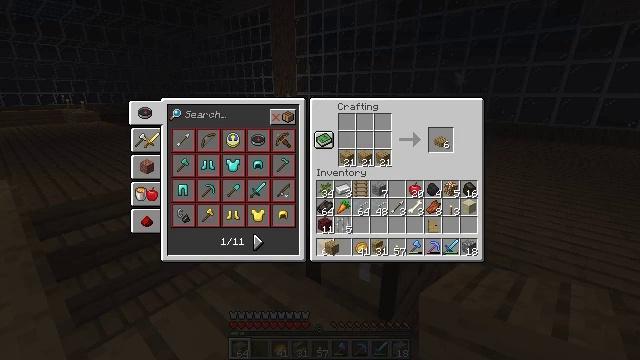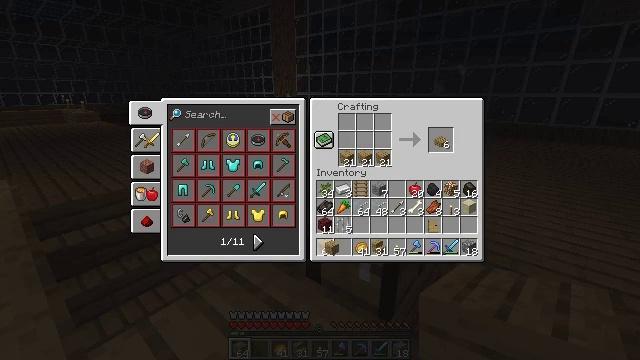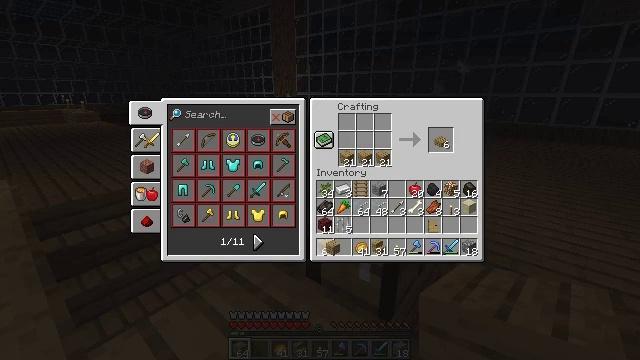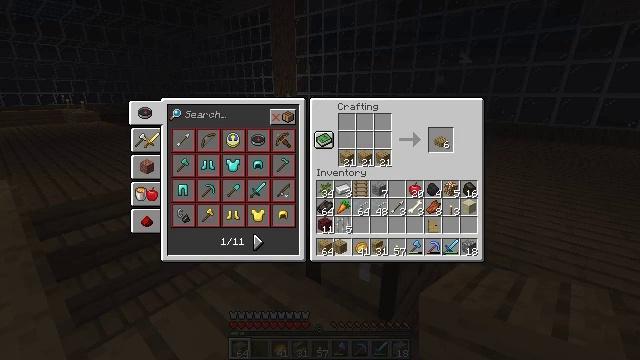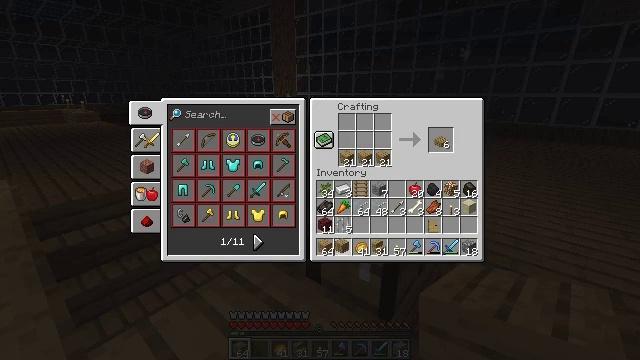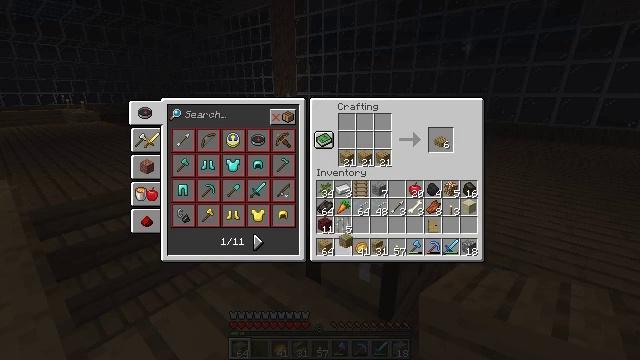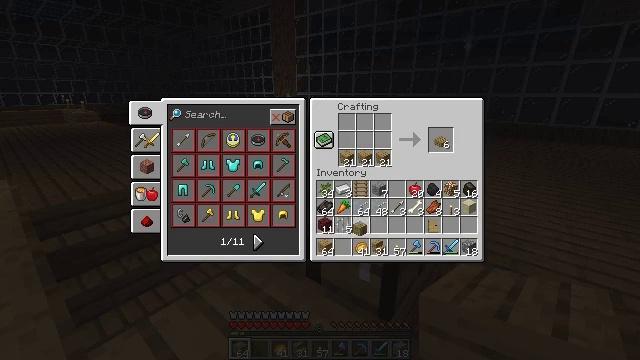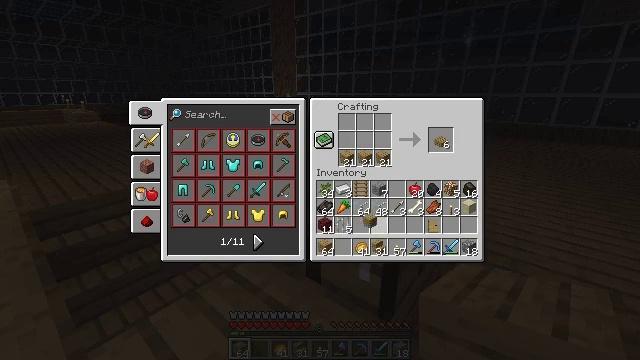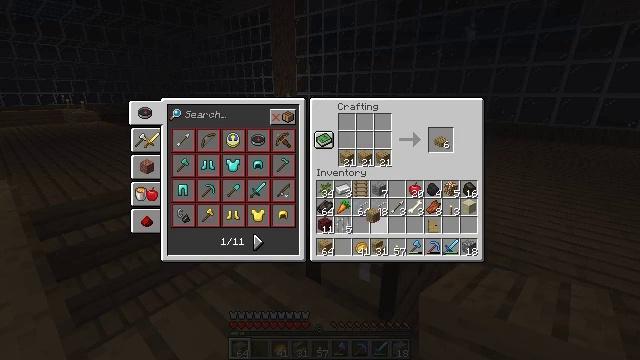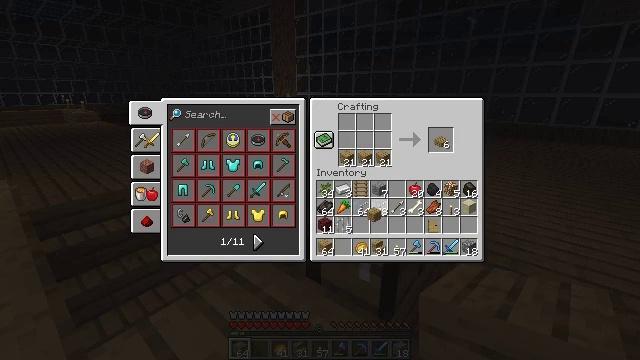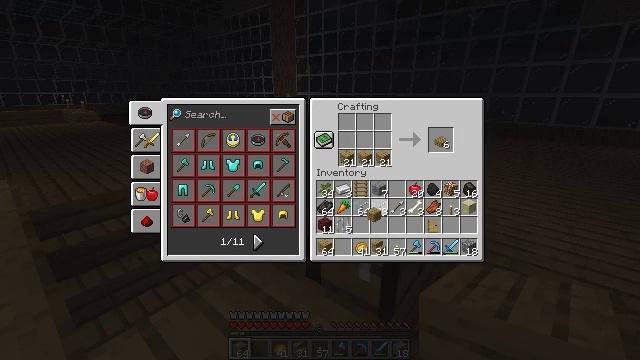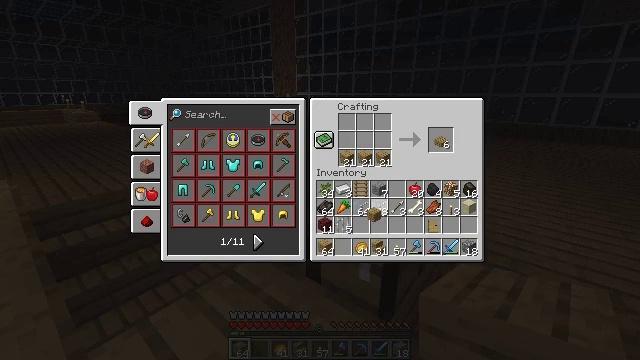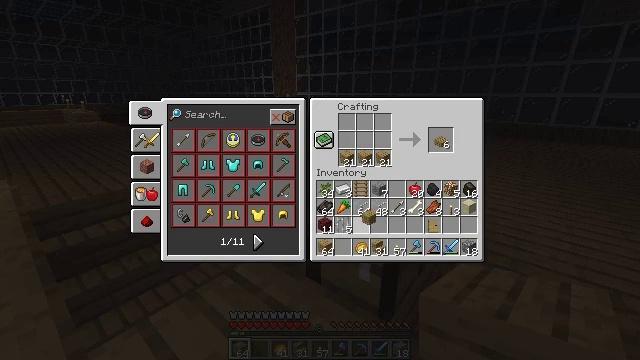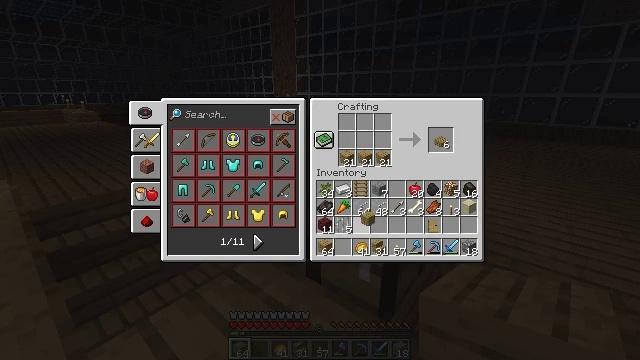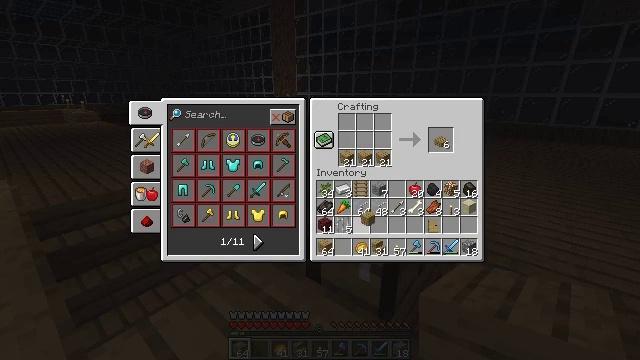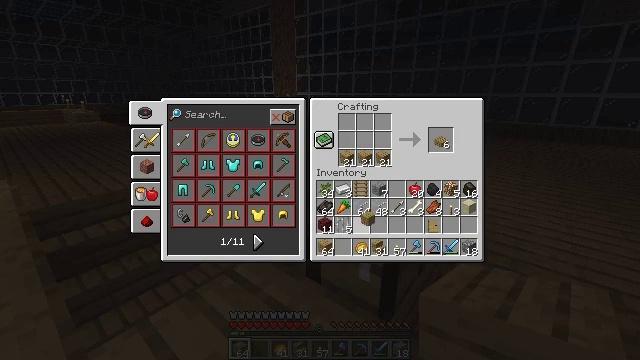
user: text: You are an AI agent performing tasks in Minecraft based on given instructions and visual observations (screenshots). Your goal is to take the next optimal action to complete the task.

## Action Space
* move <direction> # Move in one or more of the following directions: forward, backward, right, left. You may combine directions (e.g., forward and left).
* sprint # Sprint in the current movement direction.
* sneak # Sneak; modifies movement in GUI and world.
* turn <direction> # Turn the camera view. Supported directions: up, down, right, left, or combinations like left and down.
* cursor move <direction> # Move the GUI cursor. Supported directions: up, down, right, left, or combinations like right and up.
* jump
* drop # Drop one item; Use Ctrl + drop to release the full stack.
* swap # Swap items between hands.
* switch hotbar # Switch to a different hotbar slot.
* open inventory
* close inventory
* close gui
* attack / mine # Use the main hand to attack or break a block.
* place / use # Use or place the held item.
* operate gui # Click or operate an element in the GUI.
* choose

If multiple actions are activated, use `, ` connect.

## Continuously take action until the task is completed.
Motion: motion action
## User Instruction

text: Place oak planks in the crafting table to craft an oak slab.
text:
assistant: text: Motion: no_op
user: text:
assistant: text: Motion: no_op
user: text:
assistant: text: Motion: cursor move right
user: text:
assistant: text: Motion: no_op
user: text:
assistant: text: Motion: no_op
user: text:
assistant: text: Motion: cursor move right and up
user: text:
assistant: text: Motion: cursor move right and up
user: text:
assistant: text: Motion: no_op
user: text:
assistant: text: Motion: no_op
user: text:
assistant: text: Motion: no_op
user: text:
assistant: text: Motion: no_op
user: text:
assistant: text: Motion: no_op
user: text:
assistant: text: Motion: no_op
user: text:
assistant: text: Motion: no_op
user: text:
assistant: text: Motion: operate gui
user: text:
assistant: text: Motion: operate gui
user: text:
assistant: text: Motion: operate gui
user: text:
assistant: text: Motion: no_op
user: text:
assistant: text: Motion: no_op
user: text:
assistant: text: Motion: no_op
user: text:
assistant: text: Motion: sneak, cursor move right
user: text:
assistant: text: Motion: sneak, cursor move right
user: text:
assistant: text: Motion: sneak, cursor move right and up
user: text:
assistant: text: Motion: sneak, cursor move right and up
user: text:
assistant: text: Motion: sneak, cursor move right and up
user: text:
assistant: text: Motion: sneak, cursor move right and up
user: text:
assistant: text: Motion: sneak
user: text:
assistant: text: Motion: sneak
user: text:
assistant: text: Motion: sneak
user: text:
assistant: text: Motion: sneak, cursor move up